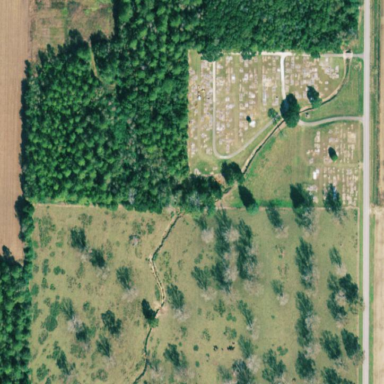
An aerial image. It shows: Cemetery.